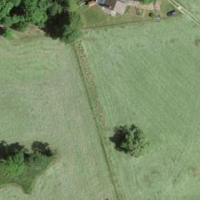
EUNIS habitat code: 24
Species observed at this site:
Fagus sylvatica